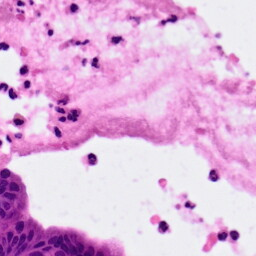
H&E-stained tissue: Pancreatic